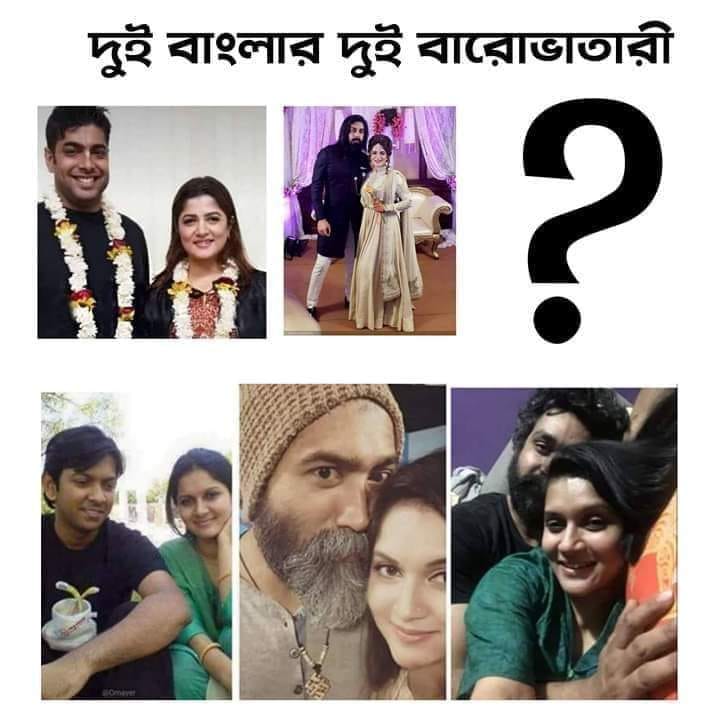
Caption: দুই বাংলার দুই বারোভাতারী
Label: hate